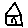
Label: house